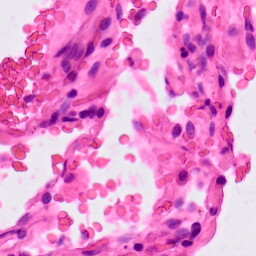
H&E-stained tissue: Lung